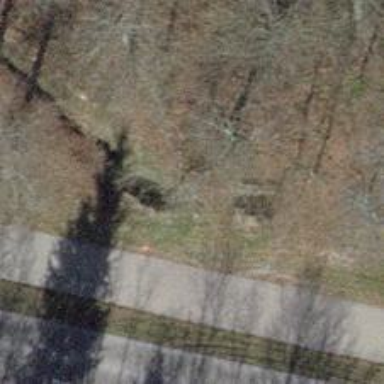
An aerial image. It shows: Culvert tunnel.